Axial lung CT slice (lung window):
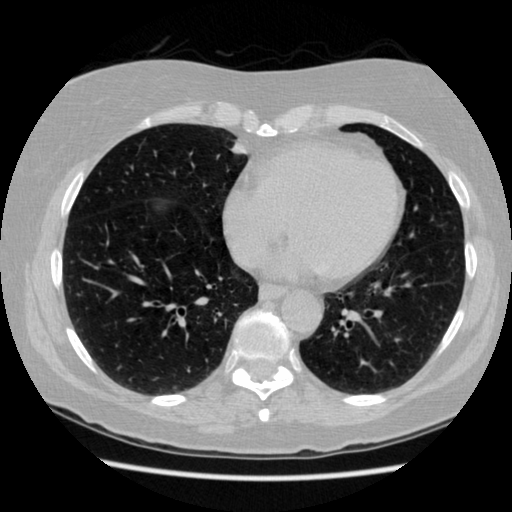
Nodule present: no